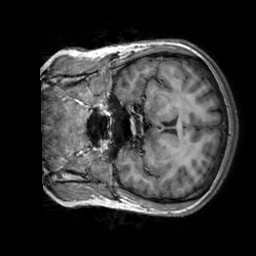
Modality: T1w
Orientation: coronal
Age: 31
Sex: female
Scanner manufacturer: siemens
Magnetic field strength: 3 T
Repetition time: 2.3 s
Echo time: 0.00303 s